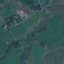
Label: Pasture